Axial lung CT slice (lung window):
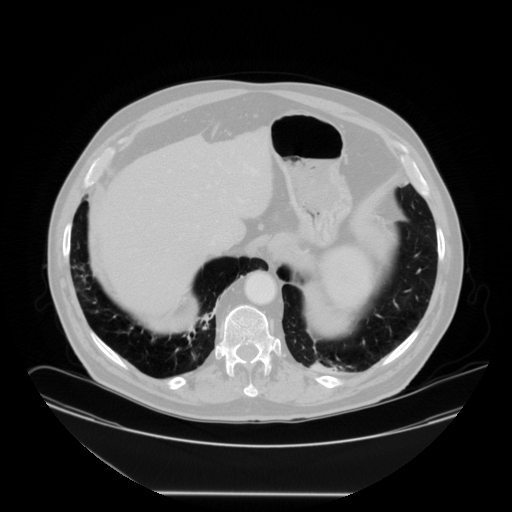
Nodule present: no